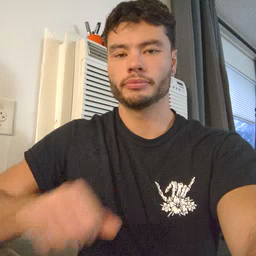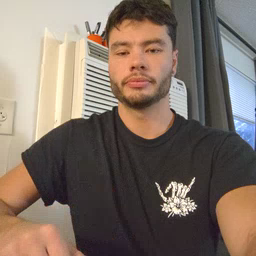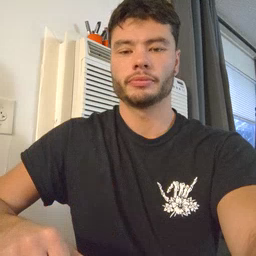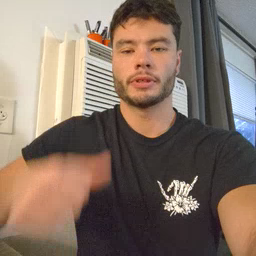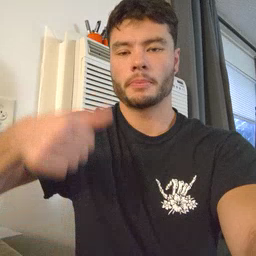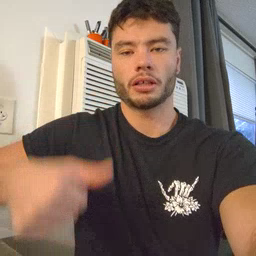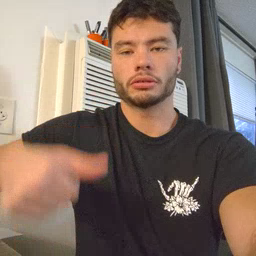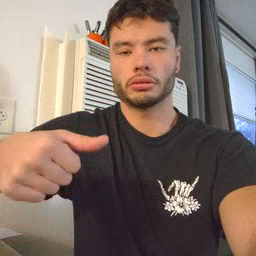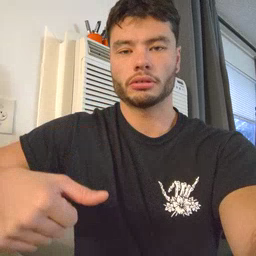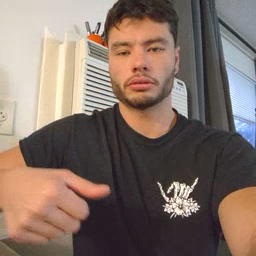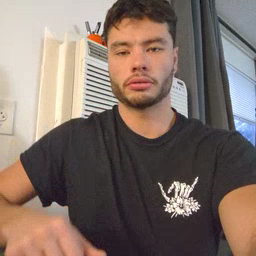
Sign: puzzle